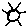
Label: sun